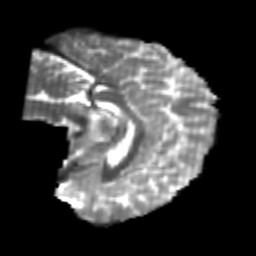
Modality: T2w
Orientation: sagittal
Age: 24
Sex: male
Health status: healthy
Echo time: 0.074 s